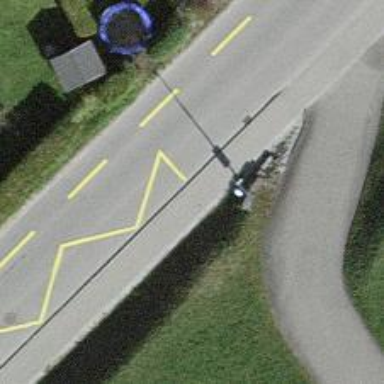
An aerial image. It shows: Platform for public transport. The platform is located by the road.